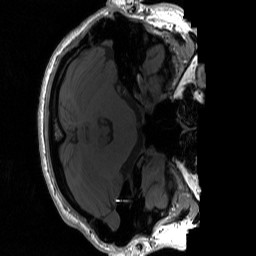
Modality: T1w
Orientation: axial
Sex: male
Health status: ill
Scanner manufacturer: siemens
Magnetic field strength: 3 T
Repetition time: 1.57 s
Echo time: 0.00275 s